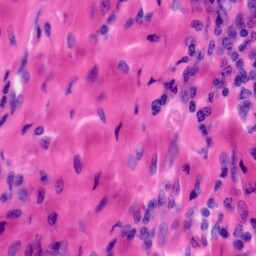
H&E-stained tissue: Tonsil